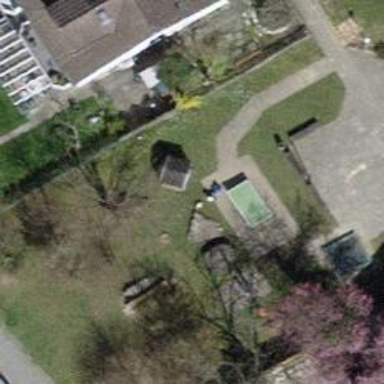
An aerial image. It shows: Playground area for leisure land.